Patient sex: M
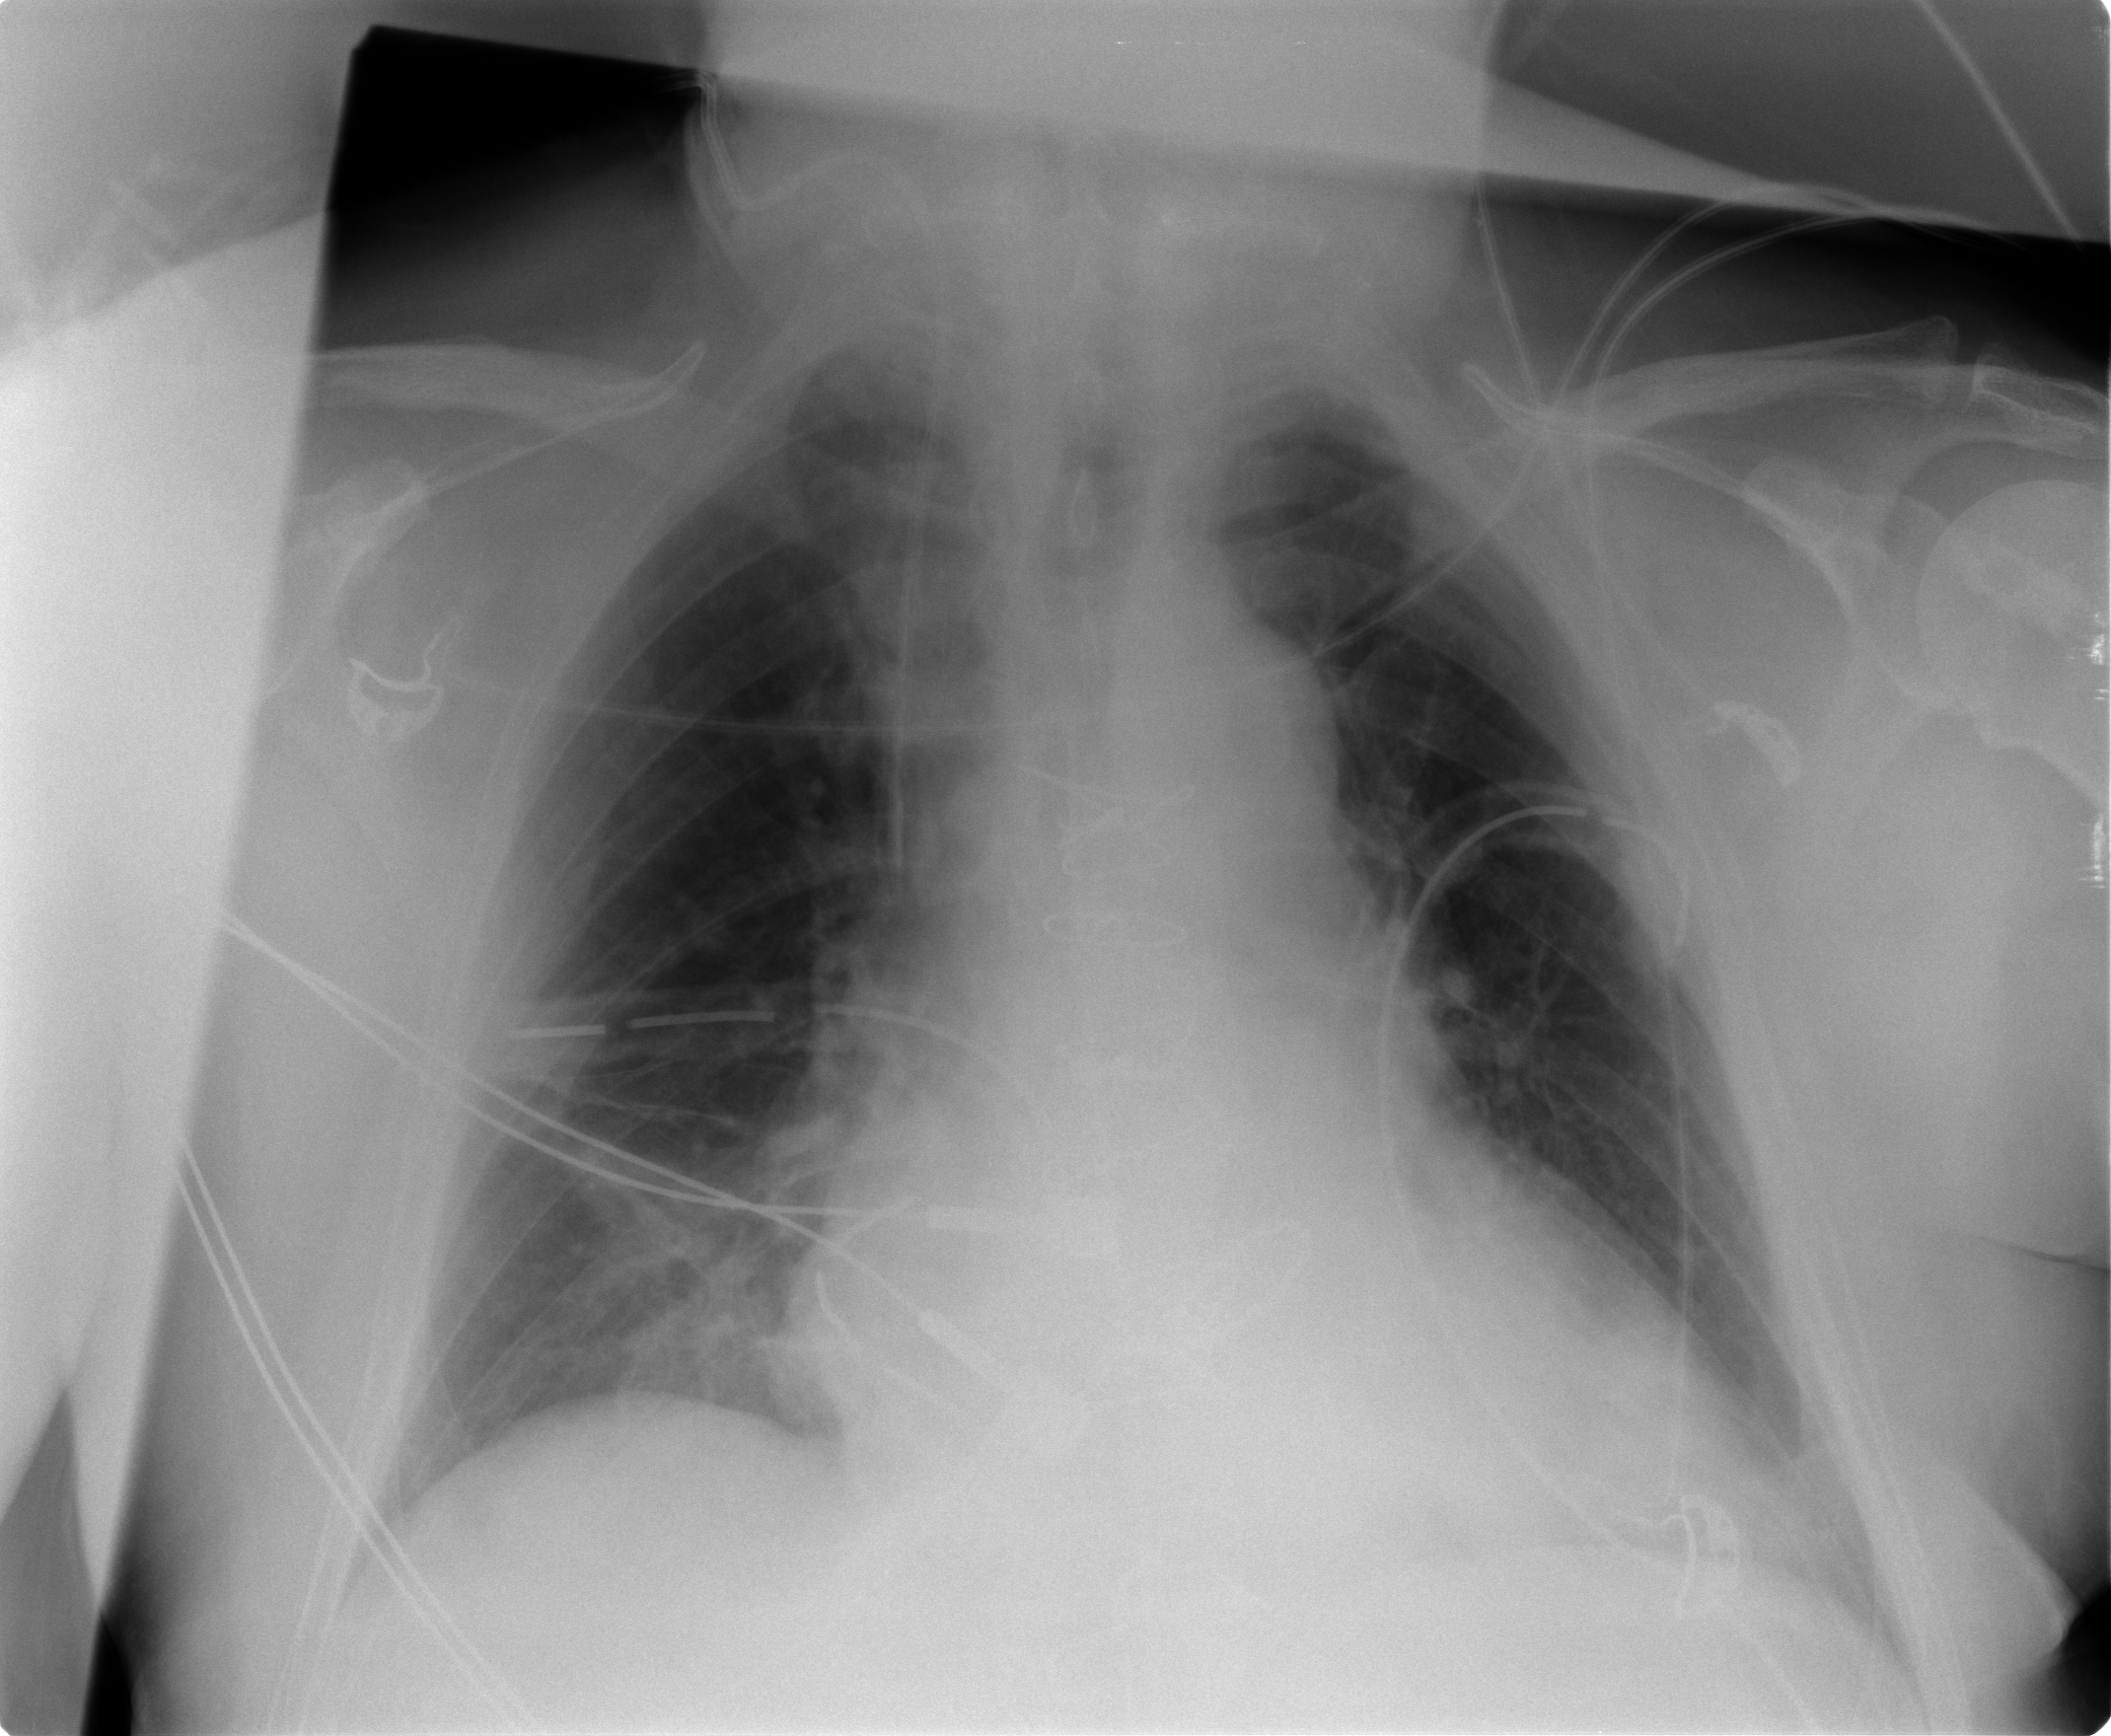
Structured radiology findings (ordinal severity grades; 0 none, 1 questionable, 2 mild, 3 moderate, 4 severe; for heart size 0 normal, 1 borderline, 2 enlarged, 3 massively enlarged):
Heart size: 2
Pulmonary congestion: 1
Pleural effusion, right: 0
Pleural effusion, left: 1
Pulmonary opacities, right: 1
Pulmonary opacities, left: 0
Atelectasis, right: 2
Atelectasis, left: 2